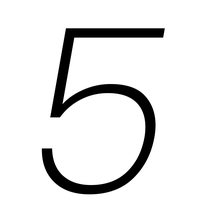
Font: Poppins-ExtraLightItalic